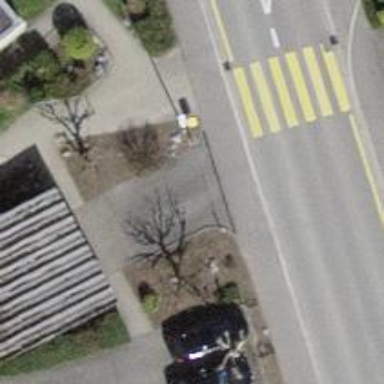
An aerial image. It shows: Post box is visible.